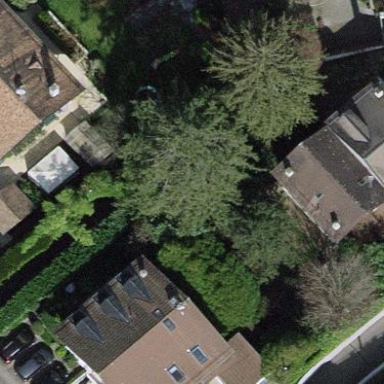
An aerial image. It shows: Garden enclosed by fence.